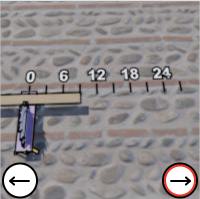
Task: length
Answer: 9
First scale value: 6.0